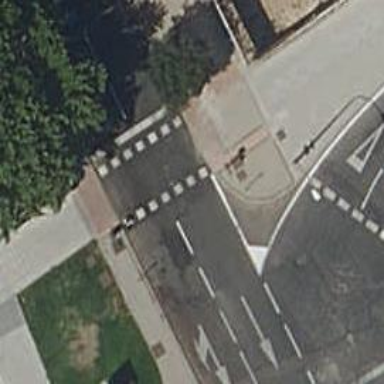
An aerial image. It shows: Road crossing with traffic signals.